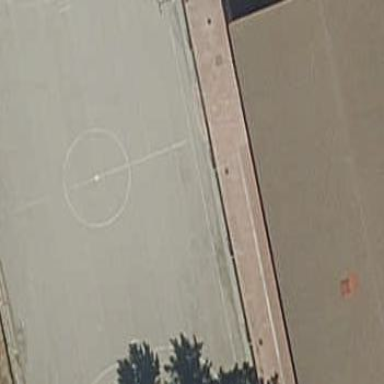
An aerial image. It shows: Asphalt soccer pitch for leisure land.